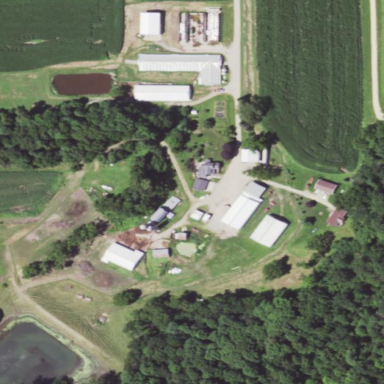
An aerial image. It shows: Farmyard area.